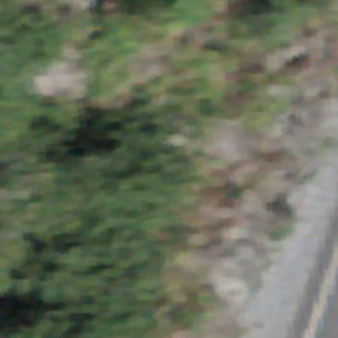
Label: other